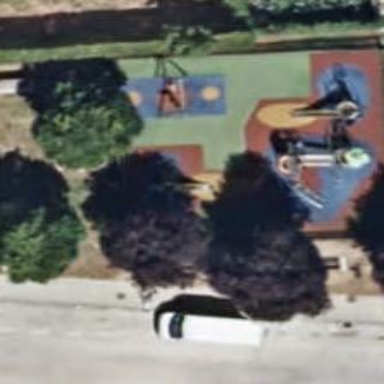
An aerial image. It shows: Playground area for leisure activities on the land.